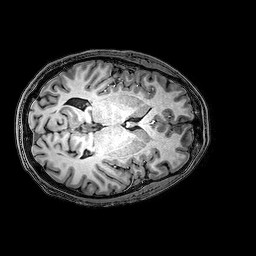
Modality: T1w
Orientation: axial
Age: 22
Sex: male
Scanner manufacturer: philips
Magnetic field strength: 3 T
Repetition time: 0.009 s
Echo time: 0.0035 s